Question: I'm in the early phases of developing a WPF application (using the MVVM pattern) that will allow the user to create a flowchart for a process.
The preliminary view looks as follows:
The symbols in the left-hand pane are WPF Path objects.
What needs to happen is that the user must be able to drag a symbol from the symbol panel onto the diagram portion.
Now this is all very simple to do in straight WPF with code-behind events, but I need suggestions on how to implement this using the MVVM pattern. I presume that in my model I will have an Observable collection that contains all the symbols dragged onto the canvas(?). How would I then update that collection every time a symbol is dragged onto the canvas?
I understand that ideally, the view's code-behind must be completely empty when using MVVM, but would it break the pattern if I place code there that exclusively handles events on the view?
Any help would be appreciated.
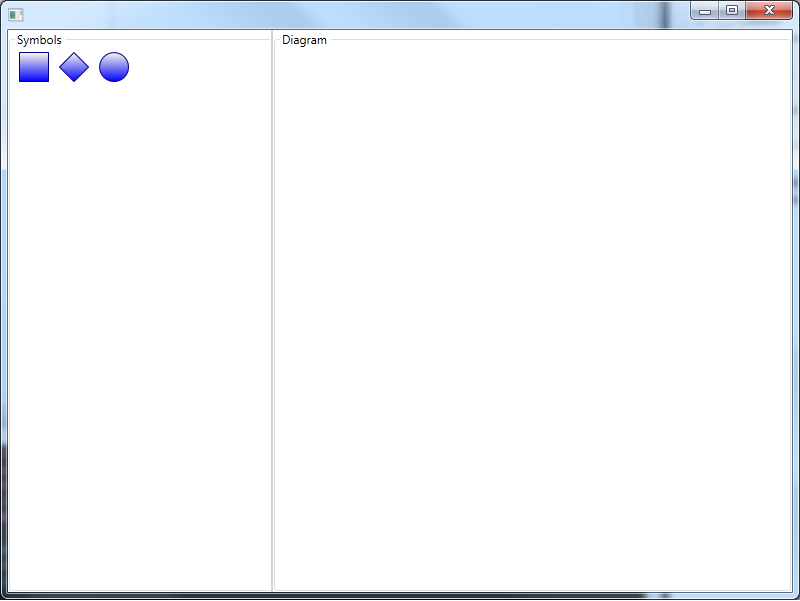
Answer: In your canvas' ViewModel, define a property
'''
public ObservableCollection<SymbolViewModel> Symbols { get; }
'''
and in your view use an 'ItemsControl' to display the symbols:
'''
<ItemsControl ItemsSource="{Binding Symbols}" ... />
'''
Of course, you need proper data templates, item templates and item panels defined in your 'ItemsControl'.
The ObservableCollection implements INotifyCollectionChanged which ensures that the ItemsControl is automatically updated.